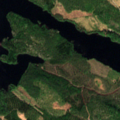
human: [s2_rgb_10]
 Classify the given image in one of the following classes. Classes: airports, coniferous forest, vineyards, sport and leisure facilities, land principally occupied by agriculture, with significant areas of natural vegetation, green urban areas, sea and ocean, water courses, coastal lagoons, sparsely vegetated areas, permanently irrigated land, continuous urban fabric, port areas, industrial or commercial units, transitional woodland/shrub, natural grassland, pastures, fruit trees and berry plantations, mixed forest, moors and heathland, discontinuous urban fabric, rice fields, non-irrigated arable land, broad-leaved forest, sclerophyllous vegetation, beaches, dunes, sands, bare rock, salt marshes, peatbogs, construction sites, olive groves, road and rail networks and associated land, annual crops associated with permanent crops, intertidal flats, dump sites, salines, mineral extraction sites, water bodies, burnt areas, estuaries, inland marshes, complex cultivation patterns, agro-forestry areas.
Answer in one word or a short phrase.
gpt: coniferous forest, mixed forest, transitional woodland/shrub, water bodies